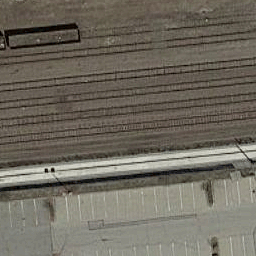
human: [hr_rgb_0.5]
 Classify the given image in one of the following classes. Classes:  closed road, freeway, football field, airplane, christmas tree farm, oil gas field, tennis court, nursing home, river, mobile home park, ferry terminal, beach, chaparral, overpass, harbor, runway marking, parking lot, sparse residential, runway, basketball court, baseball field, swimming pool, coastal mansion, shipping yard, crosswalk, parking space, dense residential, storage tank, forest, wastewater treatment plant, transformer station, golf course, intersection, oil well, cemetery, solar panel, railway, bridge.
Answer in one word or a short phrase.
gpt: railway